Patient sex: F
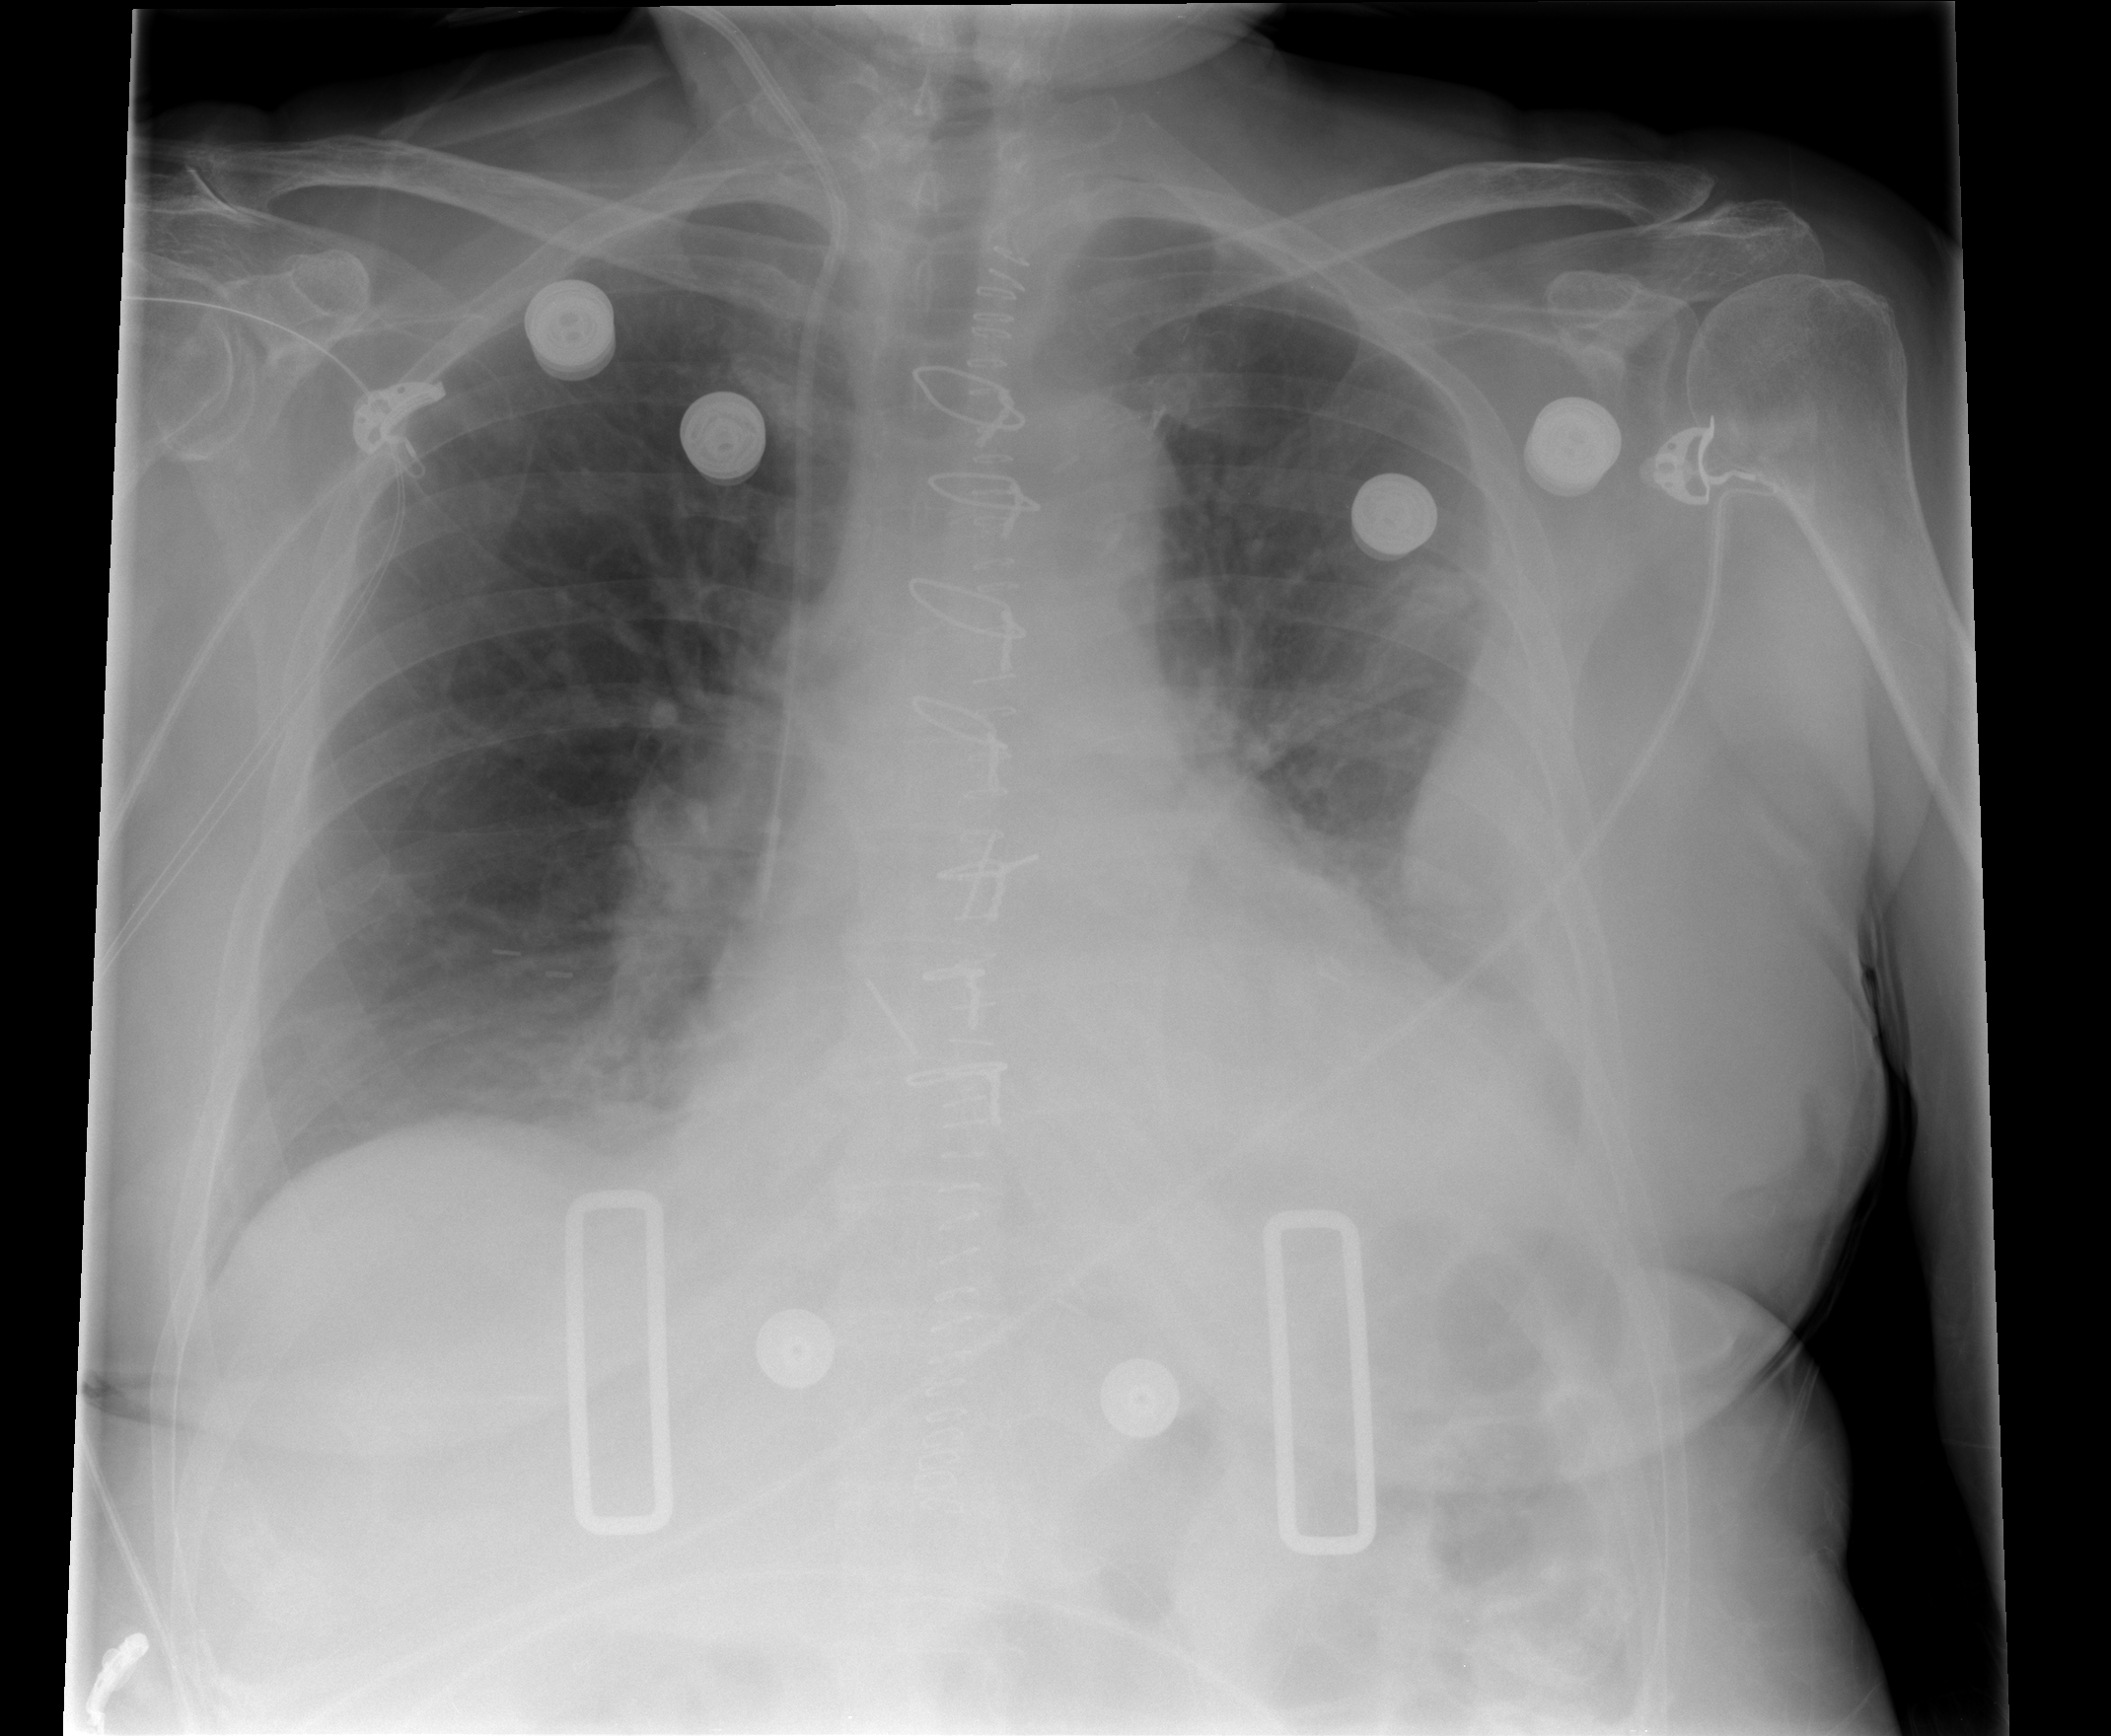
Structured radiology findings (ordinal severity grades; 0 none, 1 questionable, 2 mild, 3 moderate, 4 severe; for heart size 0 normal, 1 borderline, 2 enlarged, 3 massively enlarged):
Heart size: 0
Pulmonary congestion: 0
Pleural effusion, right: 0
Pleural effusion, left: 2
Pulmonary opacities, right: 0
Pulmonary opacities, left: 0
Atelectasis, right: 0
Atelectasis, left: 2